Question: I recently managed to enable ARC on my project, by following this tutorial
<URL>
Everything worked until i added a schedule method like:
'''
[self schedule:@selector(test:) interval:0.1];
'''
Method:
'''
-(void)test:(id)timer{
NSLog(@"yes!");
}
'''
Unfortunately, it doesnt say 'yes!', instead it crashes with:
'''
0x1de8d83: movl (%eax), %edx
'''
And shows:

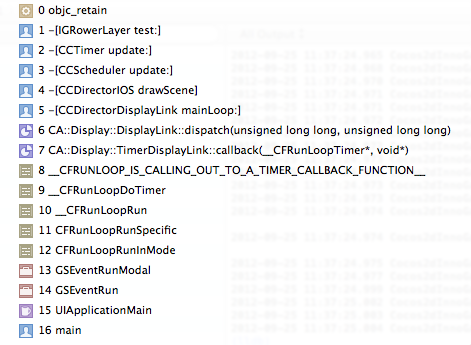
Answer: I thought it would be ok to just use:
'''
-(void)test:(id)timer;
'''
Instead use:
'''
-(void)test:(ccTime)dt;
'''
Didn't have this problem when ARC wasn't enabled yet.